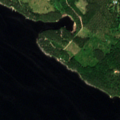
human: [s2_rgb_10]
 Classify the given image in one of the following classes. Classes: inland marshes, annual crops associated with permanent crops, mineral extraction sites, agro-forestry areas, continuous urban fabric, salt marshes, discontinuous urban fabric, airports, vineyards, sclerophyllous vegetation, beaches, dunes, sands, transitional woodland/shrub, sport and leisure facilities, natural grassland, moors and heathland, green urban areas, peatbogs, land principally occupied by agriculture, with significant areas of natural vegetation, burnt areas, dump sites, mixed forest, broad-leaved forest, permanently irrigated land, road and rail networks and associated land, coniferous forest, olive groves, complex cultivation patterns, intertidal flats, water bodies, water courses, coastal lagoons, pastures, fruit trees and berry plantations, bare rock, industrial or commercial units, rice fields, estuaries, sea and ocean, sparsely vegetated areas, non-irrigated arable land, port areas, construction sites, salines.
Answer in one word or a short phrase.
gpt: coniferous forest, mixed forest, transitional woodland/shrub, water bodies